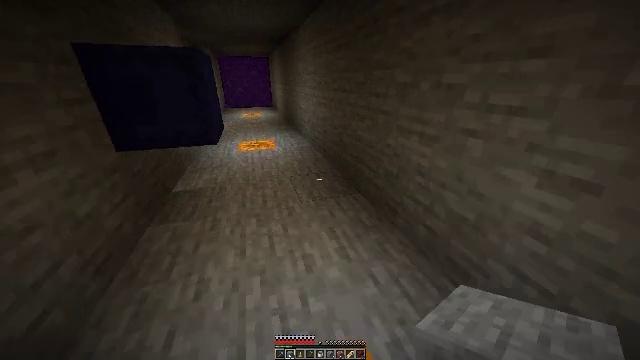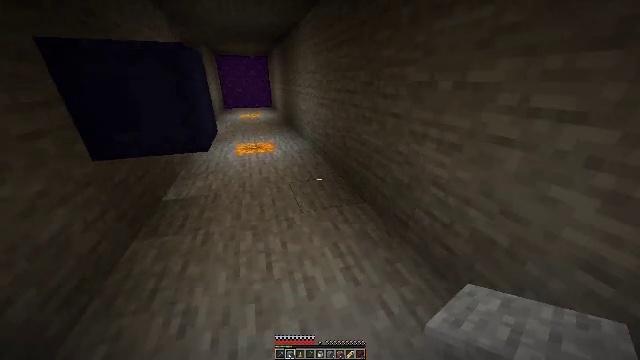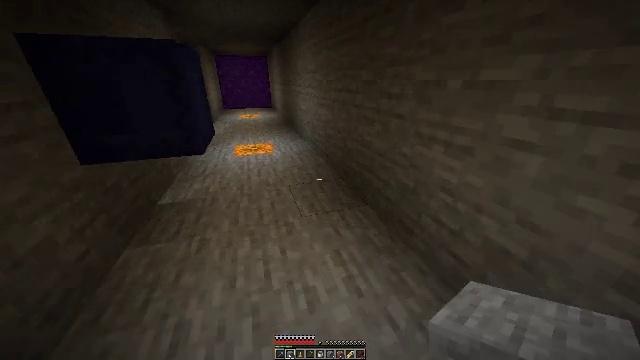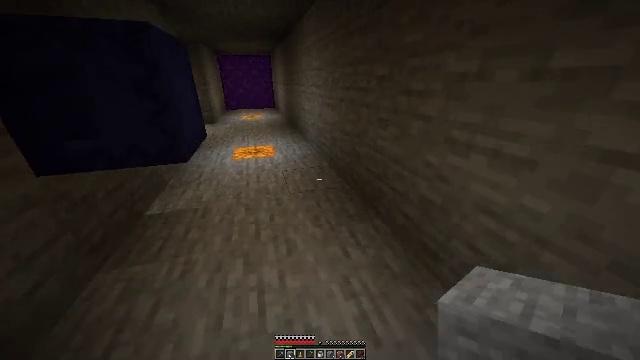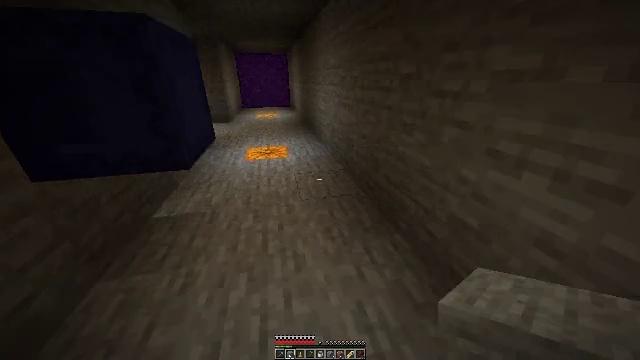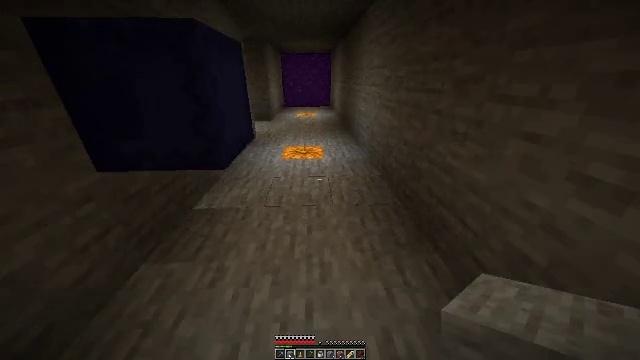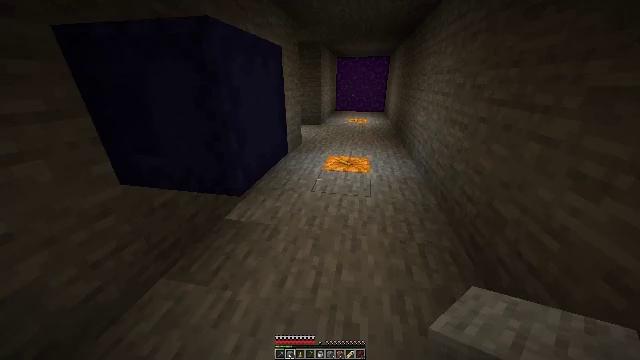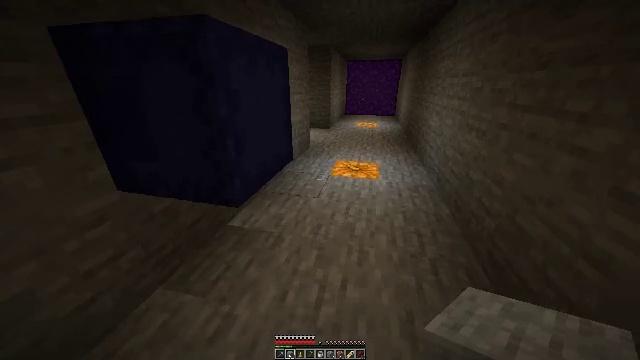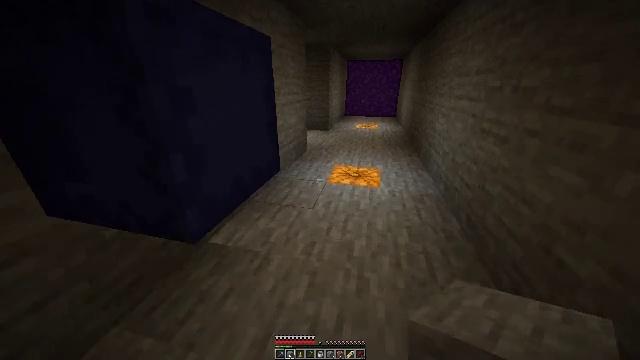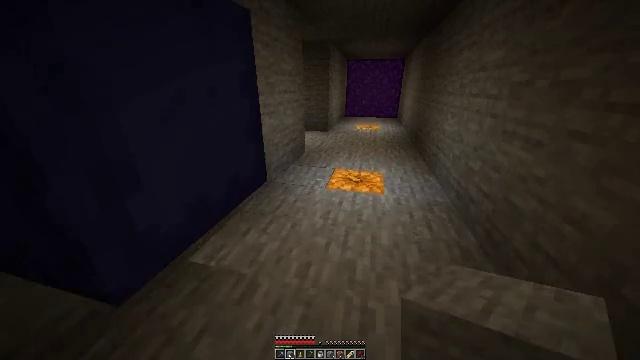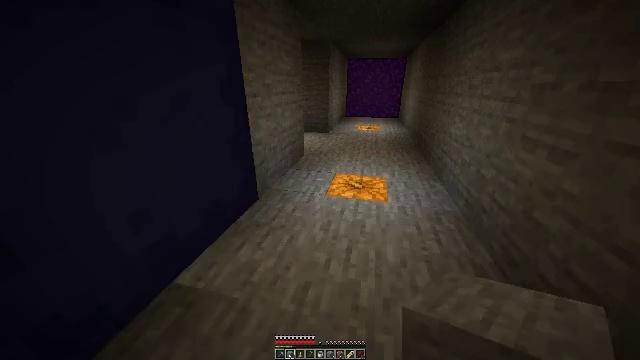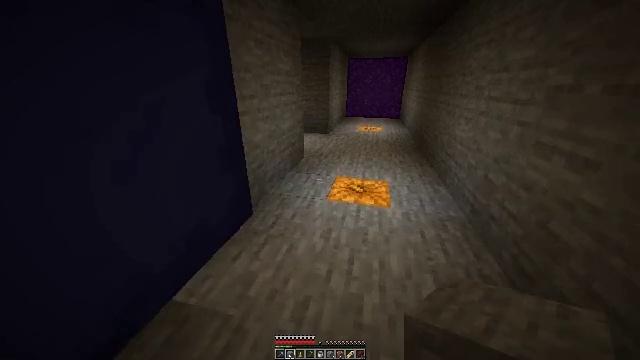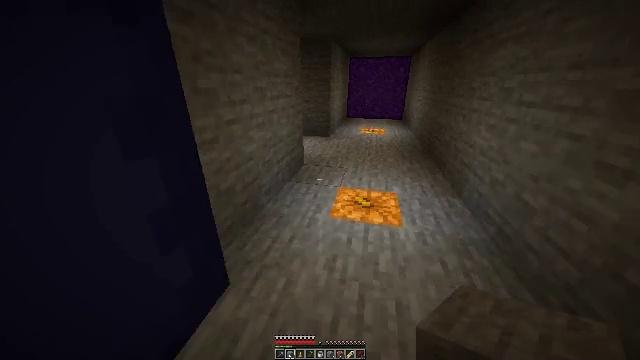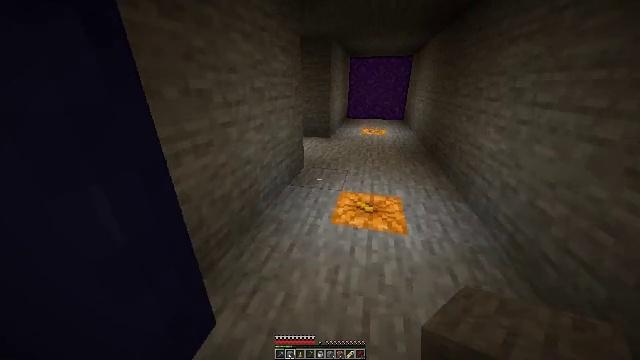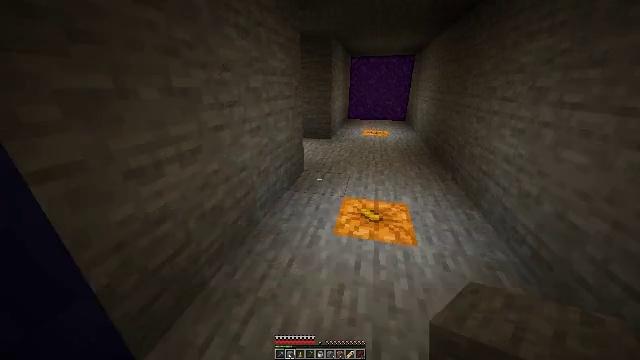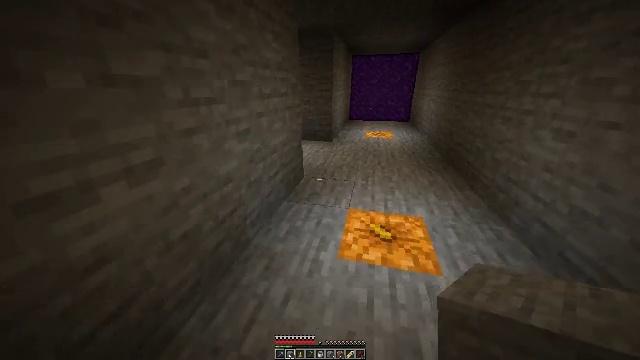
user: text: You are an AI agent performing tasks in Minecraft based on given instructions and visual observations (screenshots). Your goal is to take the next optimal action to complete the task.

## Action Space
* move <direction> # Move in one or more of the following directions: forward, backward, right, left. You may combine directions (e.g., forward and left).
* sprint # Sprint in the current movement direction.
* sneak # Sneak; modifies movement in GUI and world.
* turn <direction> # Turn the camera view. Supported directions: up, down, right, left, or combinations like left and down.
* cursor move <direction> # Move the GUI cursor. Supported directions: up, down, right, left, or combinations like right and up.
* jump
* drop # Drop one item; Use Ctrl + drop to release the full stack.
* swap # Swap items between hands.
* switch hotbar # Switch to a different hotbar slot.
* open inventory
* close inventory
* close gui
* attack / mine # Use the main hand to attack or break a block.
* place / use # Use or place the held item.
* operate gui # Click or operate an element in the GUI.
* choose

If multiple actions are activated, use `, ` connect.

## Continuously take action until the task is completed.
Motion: motion action
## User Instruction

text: Break the grindstone to collect it.
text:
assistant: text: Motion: move forward
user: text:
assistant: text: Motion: move forward
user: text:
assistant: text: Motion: move forward, turn left
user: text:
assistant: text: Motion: move forward, turn left
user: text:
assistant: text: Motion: move forward, turn left
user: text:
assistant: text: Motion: move forward, turn left
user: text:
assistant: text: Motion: move forward, turn left
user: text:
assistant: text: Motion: move forward
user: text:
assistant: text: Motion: move forward
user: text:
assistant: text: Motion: move forward
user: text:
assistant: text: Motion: move forward
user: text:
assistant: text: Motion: move forward
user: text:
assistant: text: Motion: move forward
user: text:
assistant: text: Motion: move forward
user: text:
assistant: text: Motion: move forward
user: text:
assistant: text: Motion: move forward
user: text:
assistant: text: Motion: move forward
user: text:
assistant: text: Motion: move forward
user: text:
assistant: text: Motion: move forward
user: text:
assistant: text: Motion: move forward
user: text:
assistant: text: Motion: move forward
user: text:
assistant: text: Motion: move forward
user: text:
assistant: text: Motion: move forward
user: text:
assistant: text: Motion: move forward
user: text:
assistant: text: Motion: move forward, turn up
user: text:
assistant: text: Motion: move forward, turn up
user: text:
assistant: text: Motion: move forward
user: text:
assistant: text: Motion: move forward
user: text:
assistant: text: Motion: move forward, turn left
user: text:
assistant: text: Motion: move forward, turn left